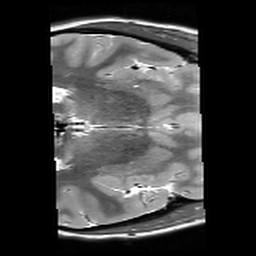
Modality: T2starw
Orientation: axial
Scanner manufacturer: siemens
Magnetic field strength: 3 T
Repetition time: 9.86 s
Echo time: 0.05 s